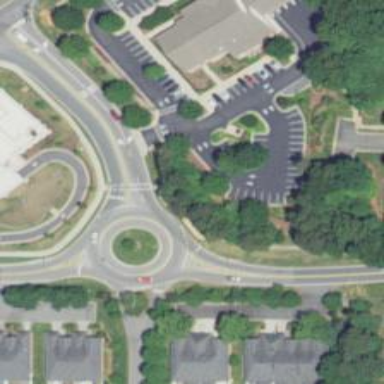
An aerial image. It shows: Secondary road made of asphalt leading to roundabout.